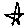
Label: star